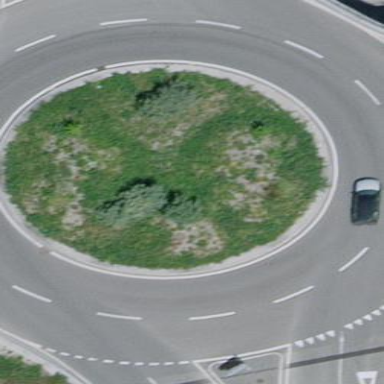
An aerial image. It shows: Secondary road made of asphalt leading to roundabout.